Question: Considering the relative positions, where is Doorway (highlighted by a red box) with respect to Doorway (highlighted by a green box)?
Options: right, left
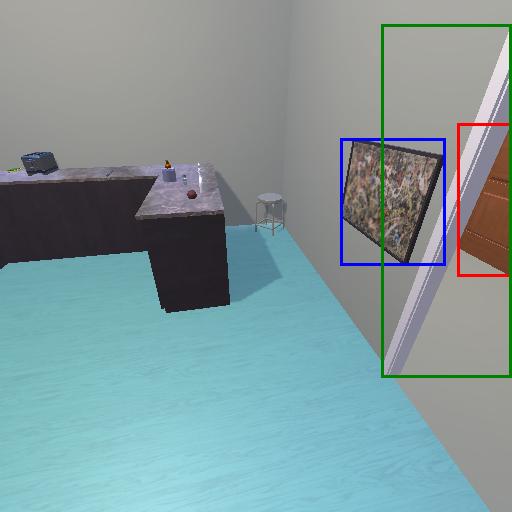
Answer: right